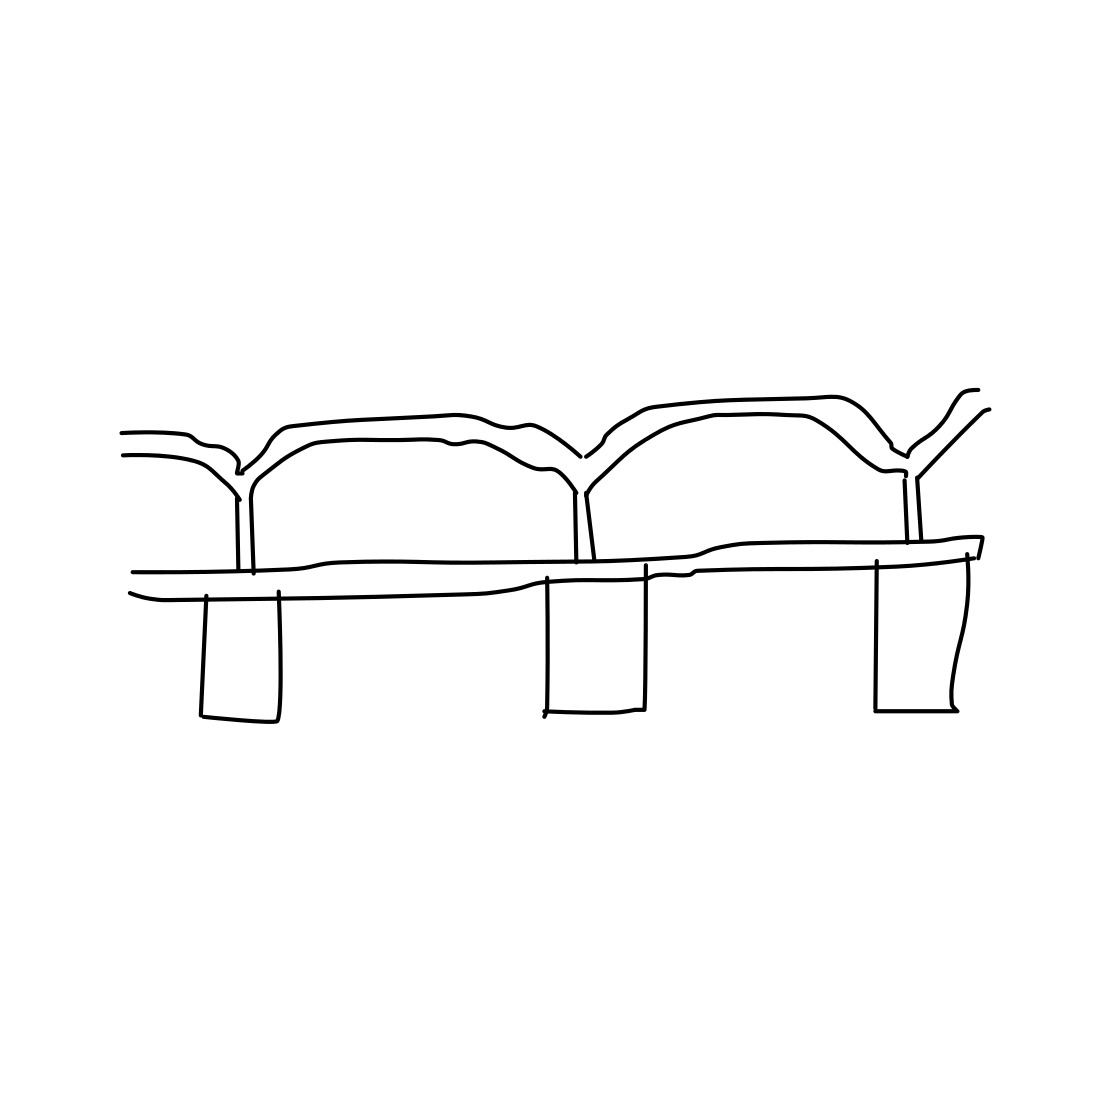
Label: bridge